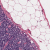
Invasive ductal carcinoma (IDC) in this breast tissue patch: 0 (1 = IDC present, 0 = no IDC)